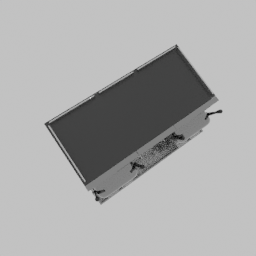
Label: appliances